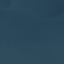
Land use / land cover: SeaLake